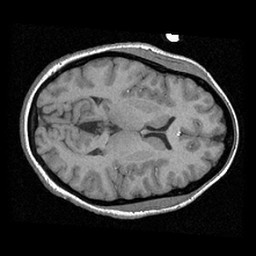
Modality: T1w
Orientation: axial
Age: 21
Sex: female